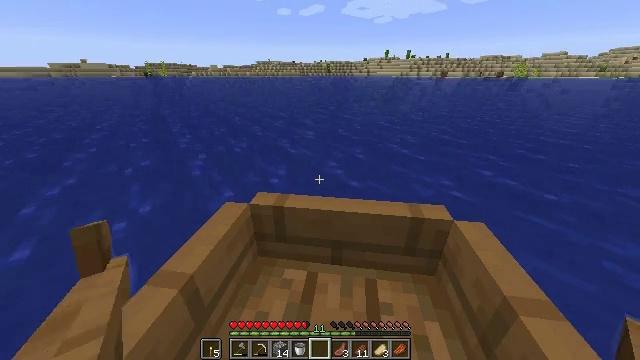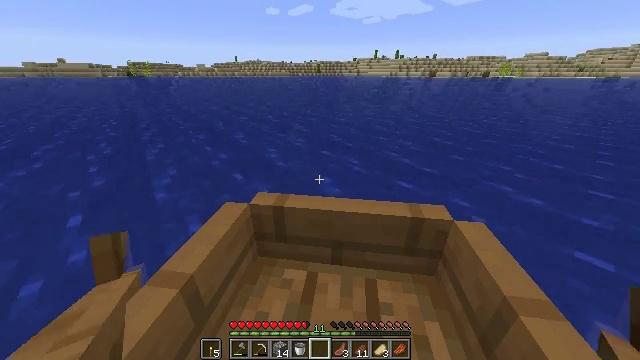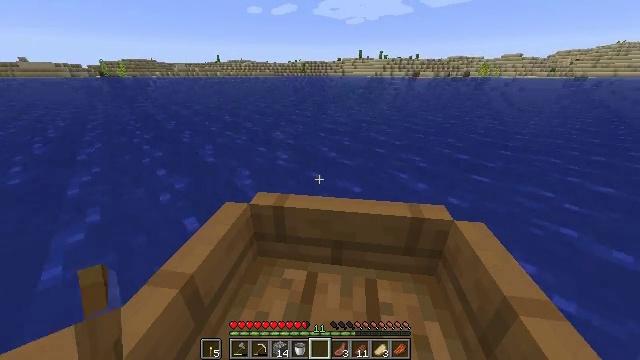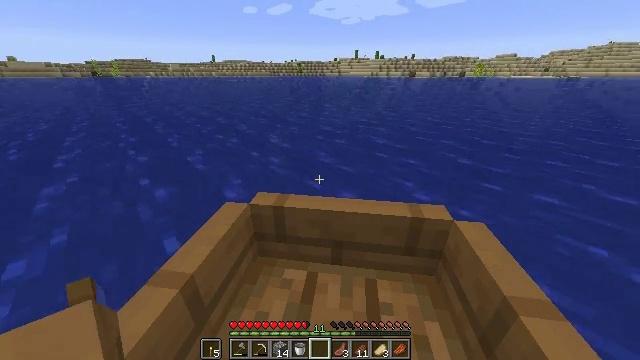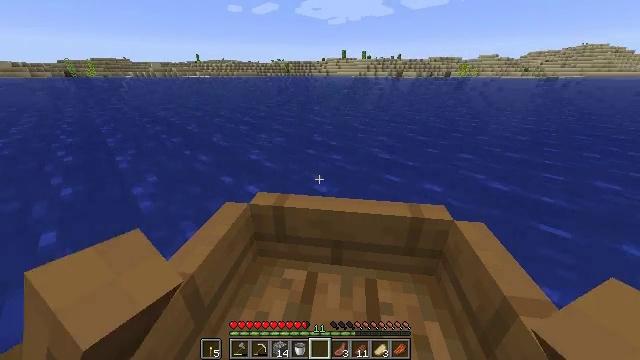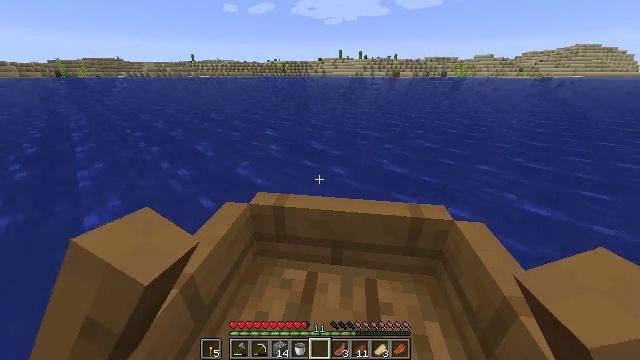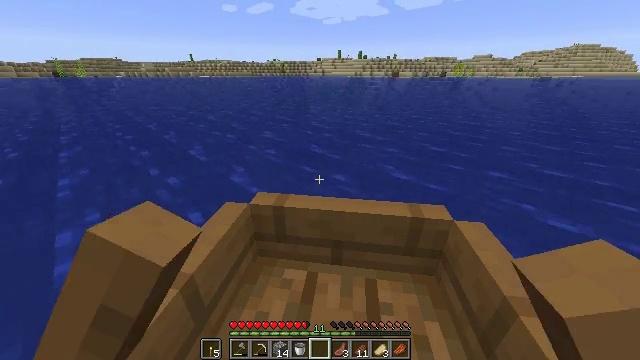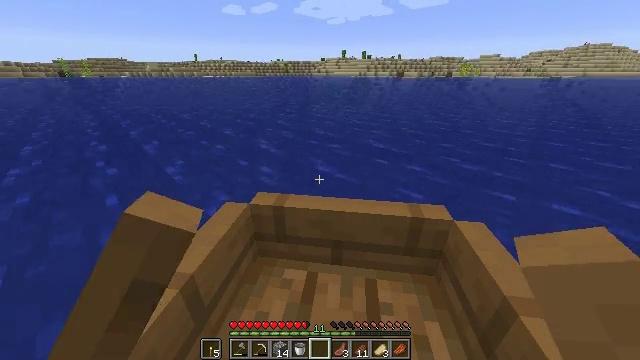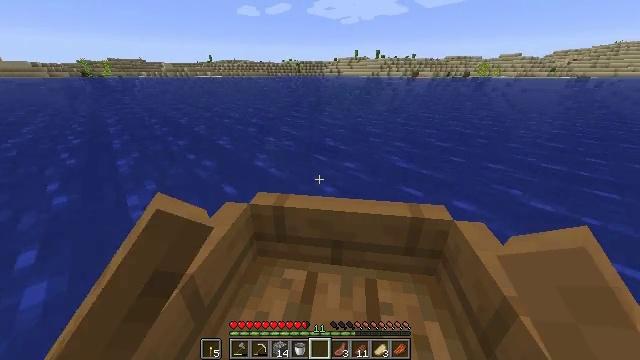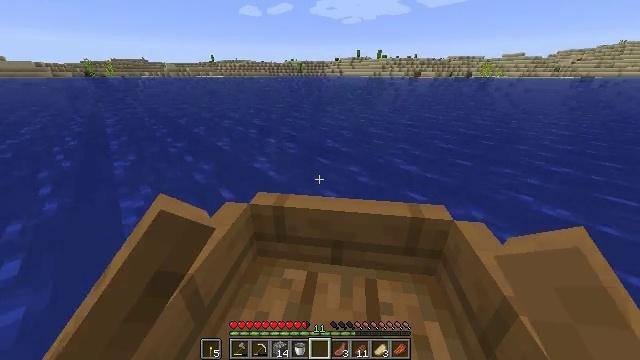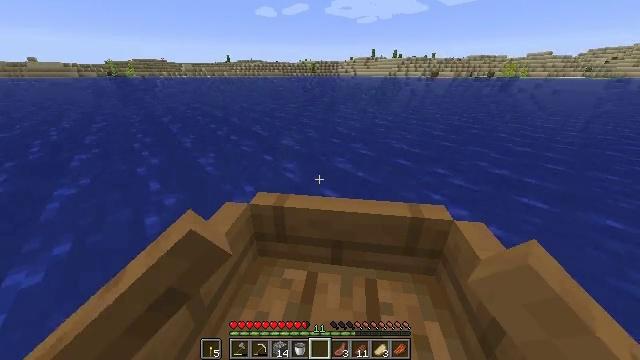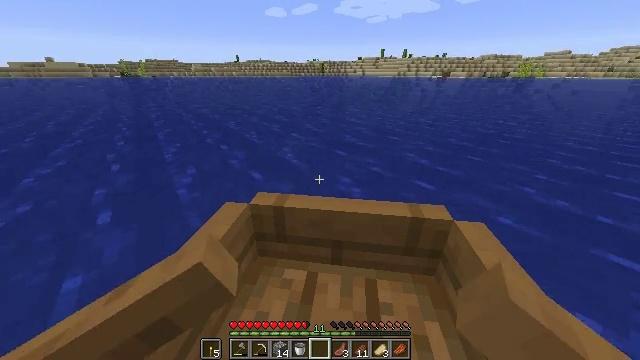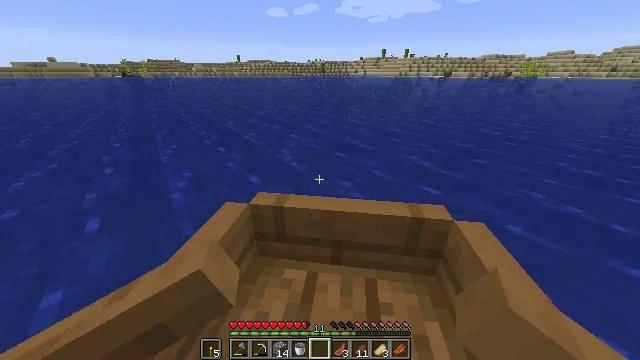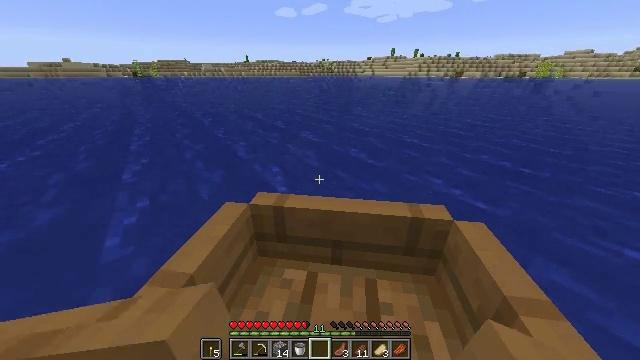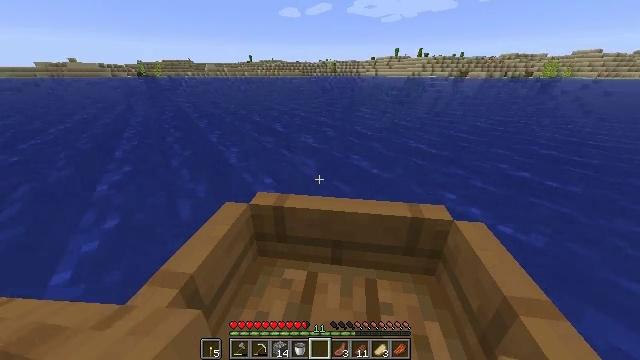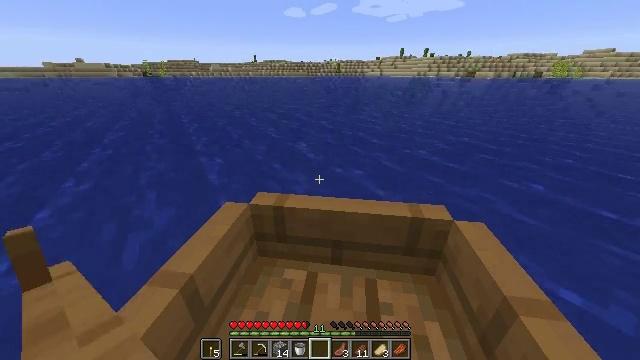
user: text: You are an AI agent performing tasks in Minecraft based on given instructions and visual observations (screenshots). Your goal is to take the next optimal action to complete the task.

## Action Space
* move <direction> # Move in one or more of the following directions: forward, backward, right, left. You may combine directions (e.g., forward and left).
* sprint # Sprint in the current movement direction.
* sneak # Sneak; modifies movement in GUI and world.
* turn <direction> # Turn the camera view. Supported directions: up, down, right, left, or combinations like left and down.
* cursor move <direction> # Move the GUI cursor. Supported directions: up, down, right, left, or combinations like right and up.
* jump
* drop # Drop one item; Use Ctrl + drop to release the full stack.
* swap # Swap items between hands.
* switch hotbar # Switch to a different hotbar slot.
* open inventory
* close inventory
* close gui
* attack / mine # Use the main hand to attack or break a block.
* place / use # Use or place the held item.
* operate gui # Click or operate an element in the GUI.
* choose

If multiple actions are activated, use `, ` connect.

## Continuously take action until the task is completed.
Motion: motion action
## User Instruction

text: Harvest the dead bush.
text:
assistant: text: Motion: move forward, sprint
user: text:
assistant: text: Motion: move forward, sprint
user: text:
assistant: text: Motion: move forward, sprint
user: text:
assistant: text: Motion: move forward and move left, sprint
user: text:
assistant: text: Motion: move forward and move left, sprint
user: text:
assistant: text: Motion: move forward and move left, sprint
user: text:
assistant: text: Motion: move forward and move left, sprint
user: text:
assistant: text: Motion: move forward, sprint
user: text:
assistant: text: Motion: move forward, sprint
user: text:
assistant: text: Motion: move forward, sprint
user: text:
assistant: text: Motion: move forward, sprint
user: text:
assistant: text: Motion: move forward, sprint
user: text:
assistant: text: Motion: move forward, sprint
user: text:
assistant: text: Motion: move forward and move right, sprint
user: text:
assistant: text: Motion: move forward and move right, sprint
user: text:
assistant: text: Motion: move forward and move right, sprint
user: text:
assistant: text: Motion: move forward, sprint
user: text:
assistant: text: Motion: move forward, sprint
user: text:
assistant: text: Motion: move forward, sprint
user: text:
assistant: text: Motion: move forward, sprint
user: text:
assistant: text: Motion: move forward, sprint
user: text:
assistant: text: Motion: move forward, sprint
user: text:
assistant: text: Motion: move forward, sprint
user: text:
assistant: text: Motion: move forward, sprint
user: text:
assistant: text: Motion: move forward, sprint
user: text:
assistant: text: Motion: move forward, sprint
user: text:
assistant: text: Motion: move forward, sprint
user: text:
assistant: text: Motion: move forward, sprint
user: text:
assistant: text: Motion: move forward, sprint
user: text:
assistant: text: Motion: move forward, sprint